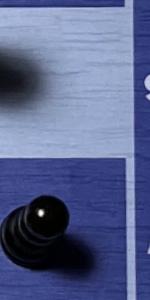
Label: Pawn_Black